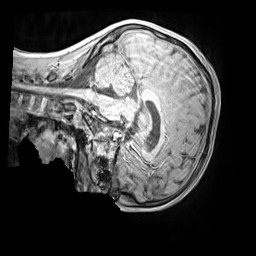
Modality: MP2RAGE
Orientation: sagittal
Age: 10
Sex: male
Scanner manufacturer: siemens
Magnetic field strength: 3 T
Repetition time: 4 s
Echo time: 0.00303 s